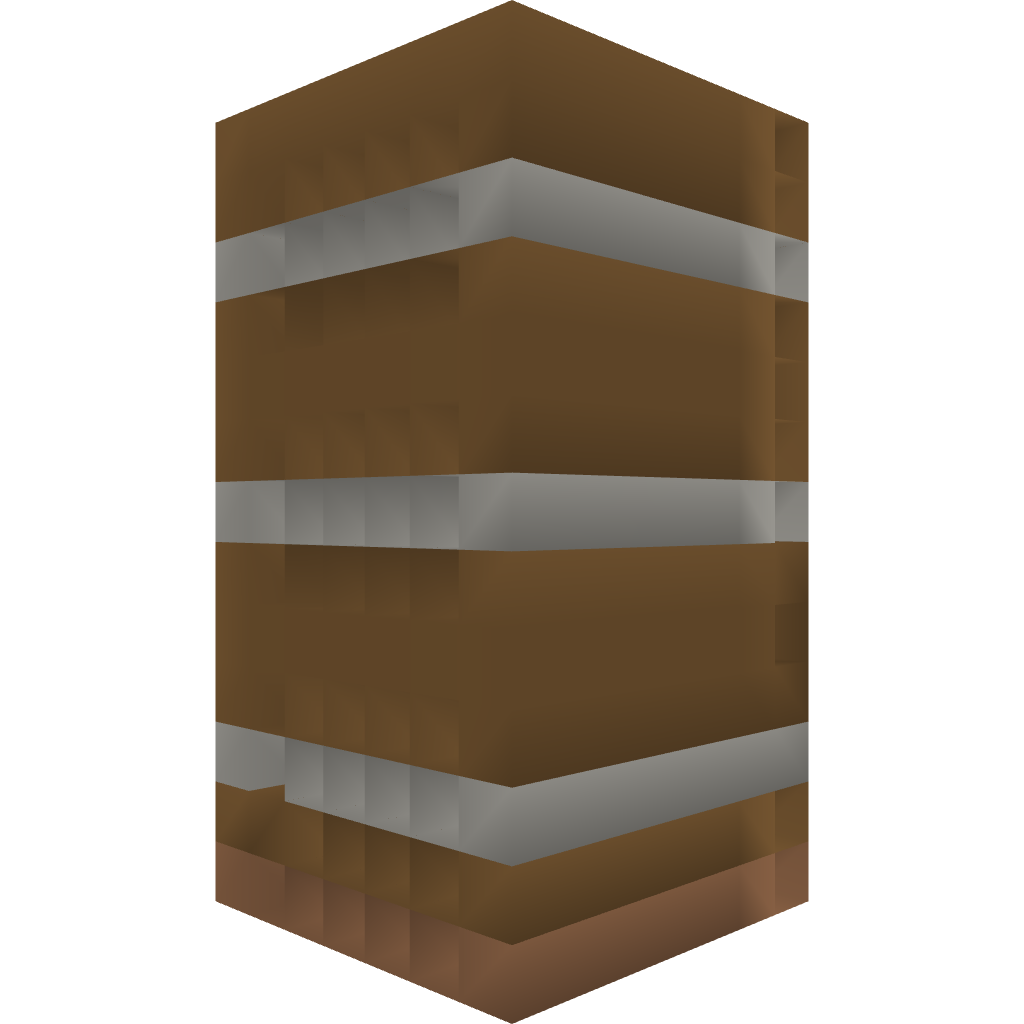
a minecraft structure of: Tower House